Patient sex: M
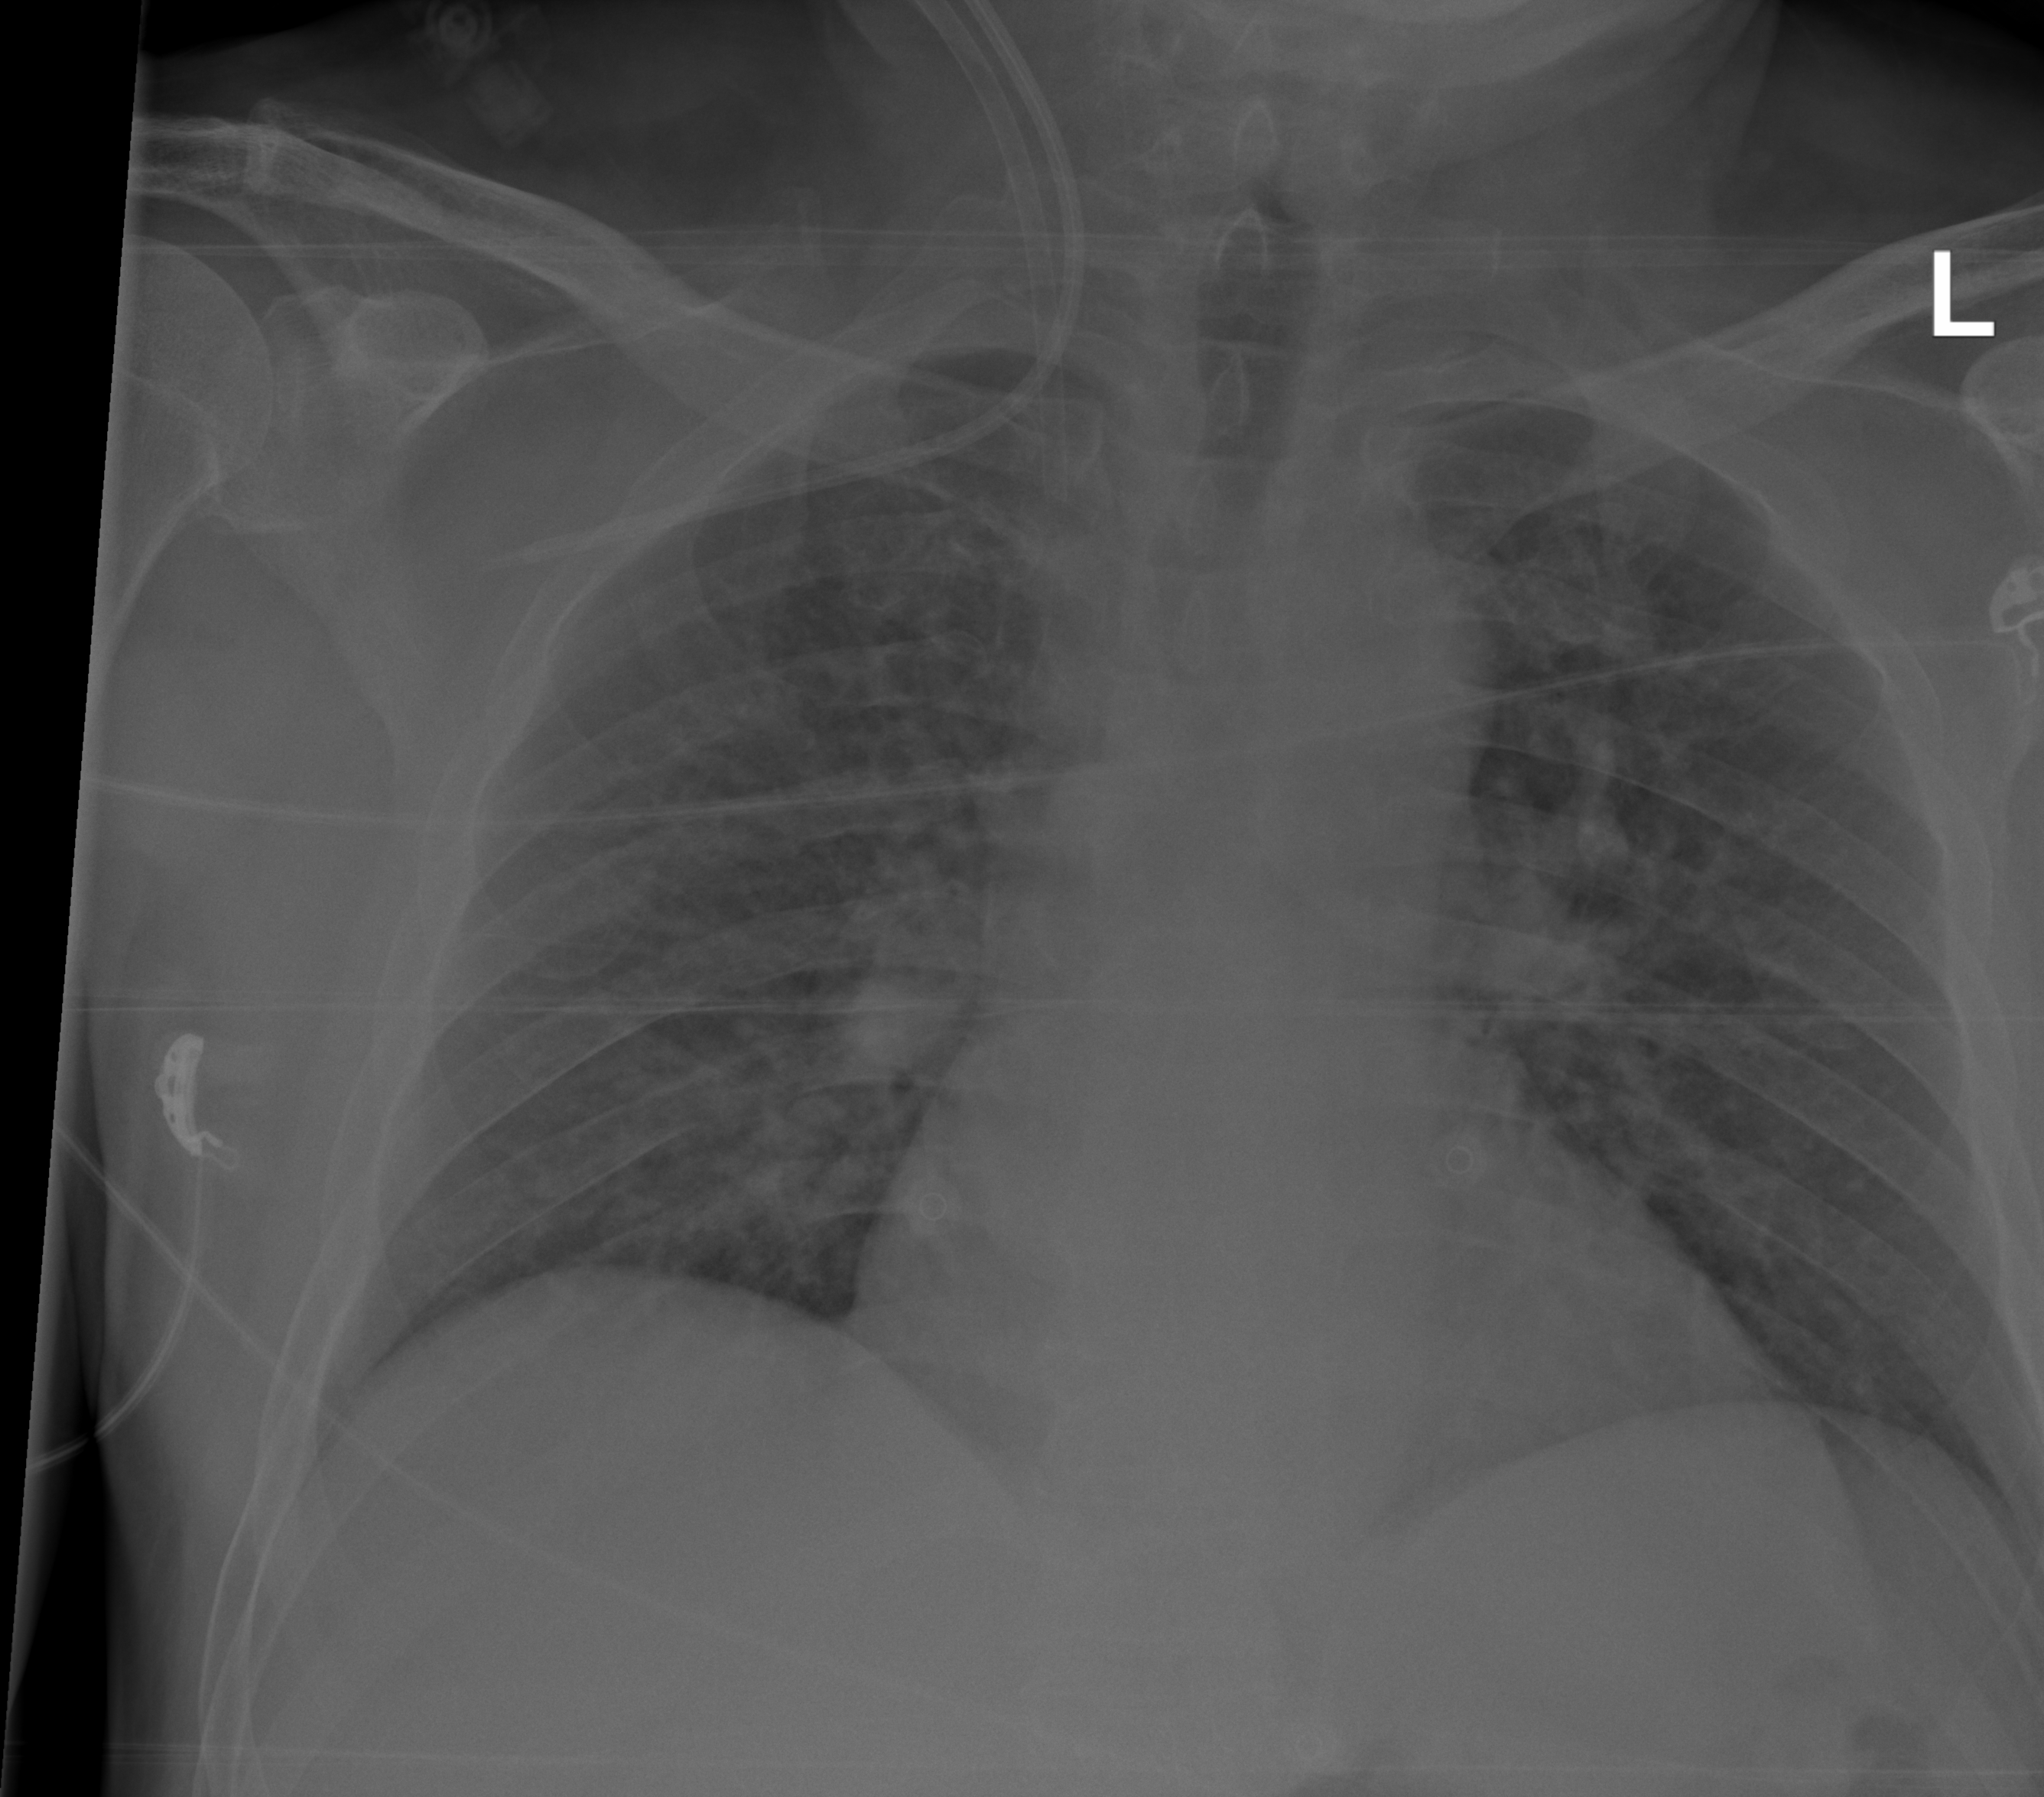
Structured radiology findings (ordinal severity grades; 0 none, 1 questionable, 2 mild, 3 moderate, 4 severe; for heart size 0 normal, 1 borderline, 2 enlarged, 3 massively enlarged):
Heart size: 2
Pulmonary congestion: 3
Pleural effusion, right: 0
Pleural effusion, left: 0
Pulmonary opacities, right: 2
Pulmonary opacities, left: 2
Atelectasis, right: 0
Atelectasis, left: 0